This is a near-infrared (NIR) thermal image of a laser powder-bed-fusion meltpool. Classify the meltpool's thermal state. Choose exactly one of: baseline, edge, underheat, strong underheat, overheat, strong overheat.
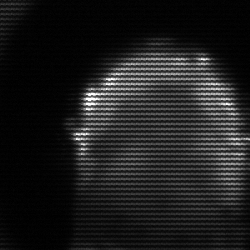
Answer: baseline